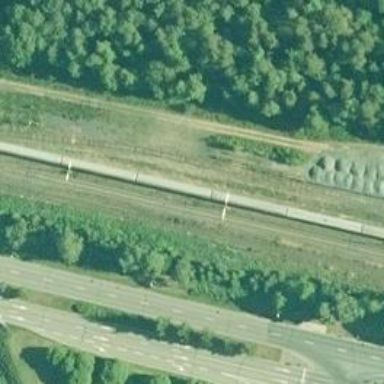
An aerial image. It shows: Railway yard.